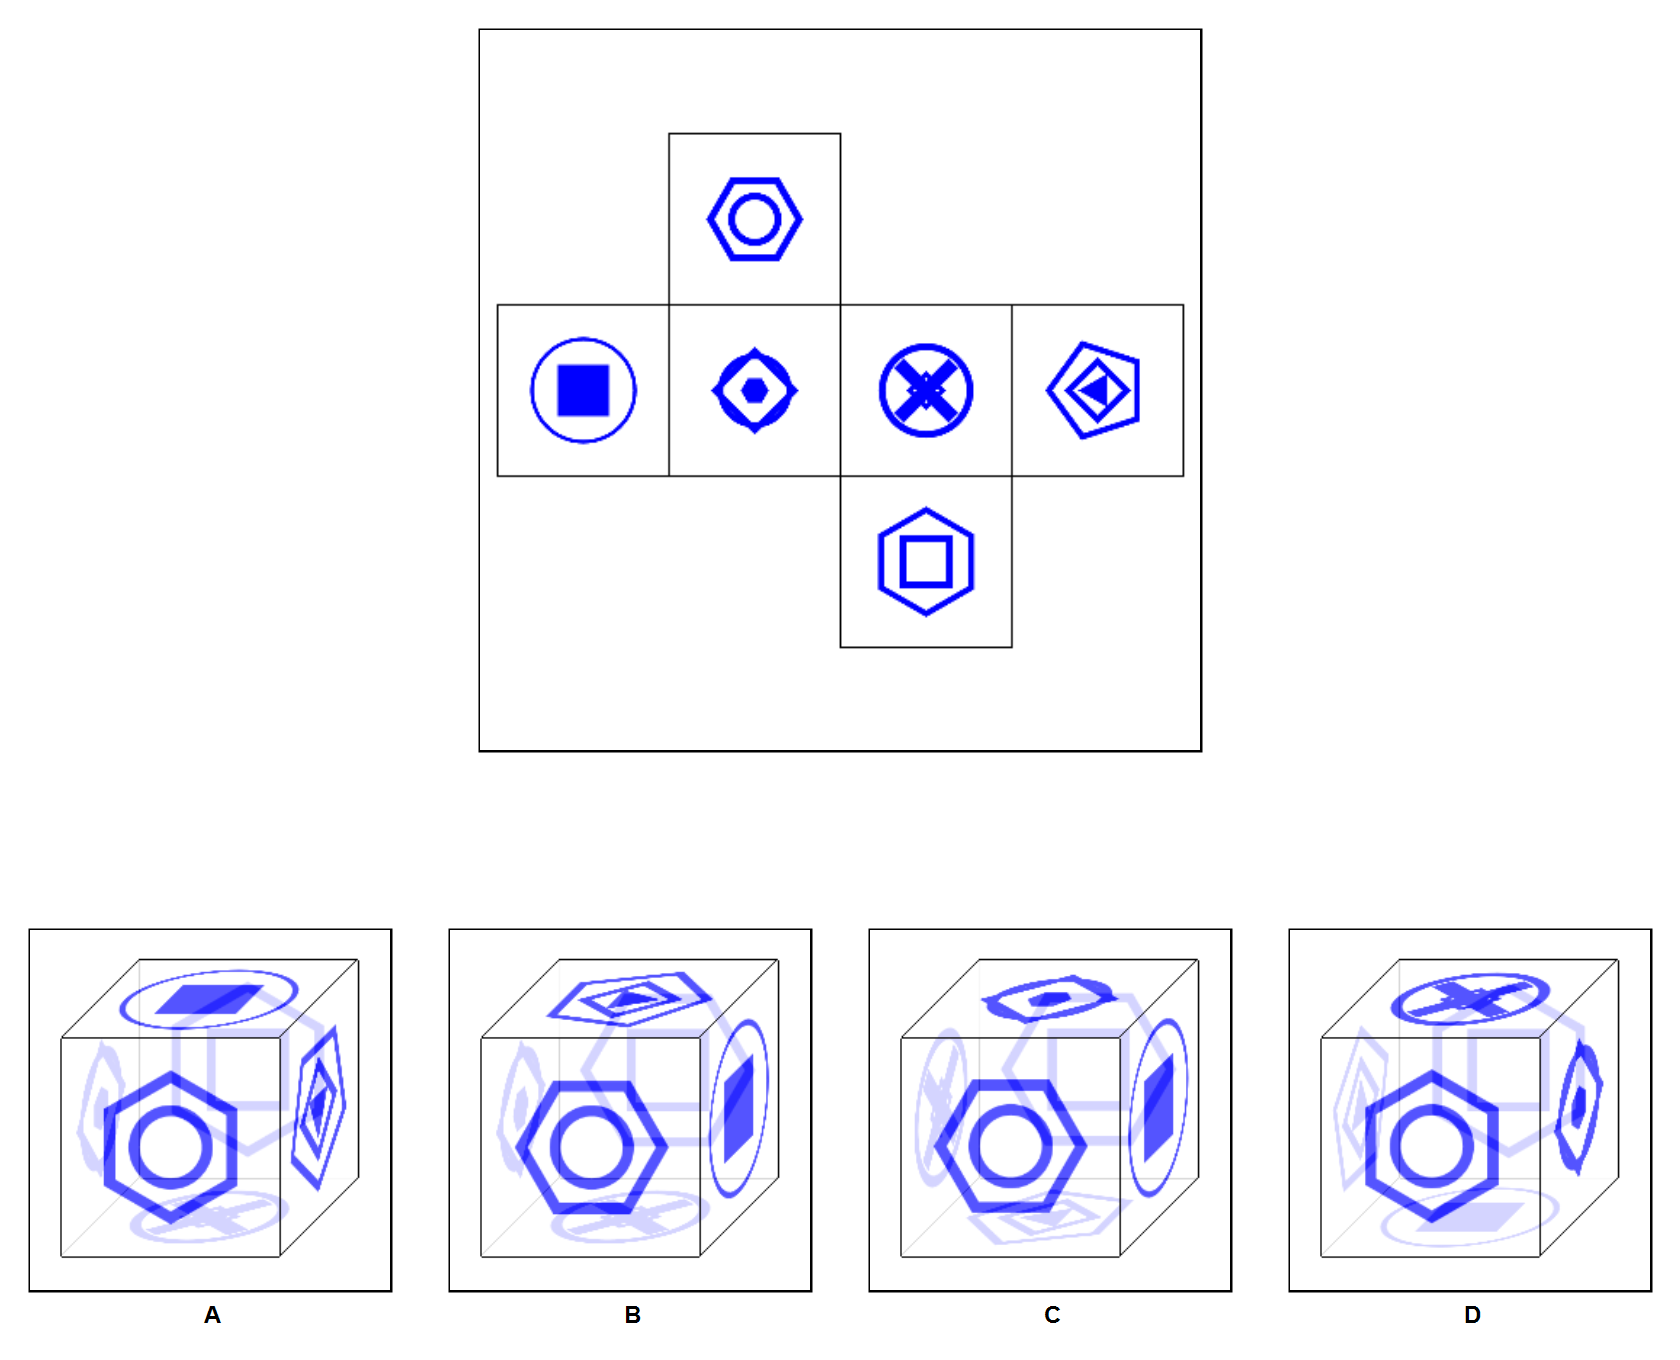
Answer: B